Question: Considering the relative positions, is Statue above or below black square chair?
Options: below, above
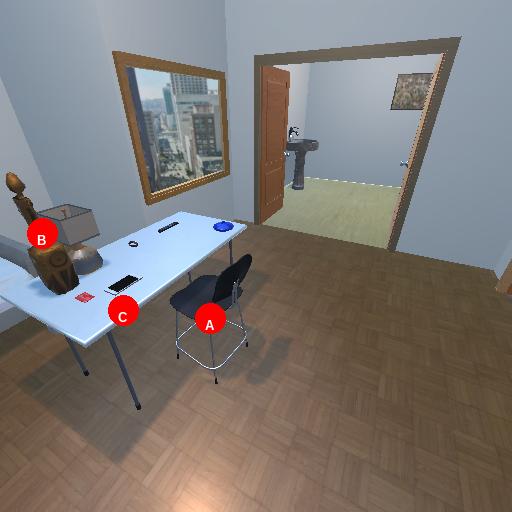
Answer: below